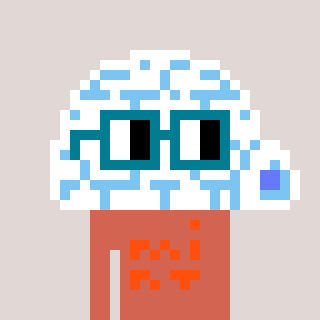
a pixel art character with square dark green glasses, a igloo-shaped head and a peachy-colored body on a warm background